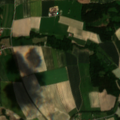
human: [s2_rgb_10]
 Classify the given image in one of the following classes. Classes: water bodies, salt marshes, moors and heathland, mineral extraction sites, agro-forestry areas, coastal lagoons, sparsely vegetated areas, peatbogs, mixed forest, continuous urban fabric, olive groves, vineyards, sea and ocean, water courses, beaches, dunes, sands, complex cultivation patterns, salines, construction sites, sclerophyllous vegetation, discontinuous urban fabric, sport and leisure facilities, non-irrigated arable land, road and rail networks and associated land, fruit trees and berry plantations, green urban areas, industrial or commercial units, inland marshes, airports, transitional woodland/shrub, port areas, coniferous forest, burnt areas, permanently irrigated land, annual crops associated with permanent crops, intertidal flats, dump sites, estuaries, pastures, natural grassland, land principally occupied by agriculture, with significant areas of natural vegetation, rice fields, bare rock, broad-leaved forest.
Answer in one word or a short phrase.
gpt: non-irrigated arable land, complex cultivation patterns, land principally occupied by agriculture, with significant areas of natural vegetation